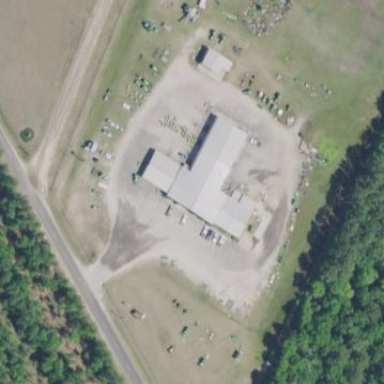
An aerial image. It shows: Building with agrarian shop.